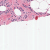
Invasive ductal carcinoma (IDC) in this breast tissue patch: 0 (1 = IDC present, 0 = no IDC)